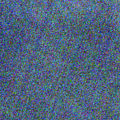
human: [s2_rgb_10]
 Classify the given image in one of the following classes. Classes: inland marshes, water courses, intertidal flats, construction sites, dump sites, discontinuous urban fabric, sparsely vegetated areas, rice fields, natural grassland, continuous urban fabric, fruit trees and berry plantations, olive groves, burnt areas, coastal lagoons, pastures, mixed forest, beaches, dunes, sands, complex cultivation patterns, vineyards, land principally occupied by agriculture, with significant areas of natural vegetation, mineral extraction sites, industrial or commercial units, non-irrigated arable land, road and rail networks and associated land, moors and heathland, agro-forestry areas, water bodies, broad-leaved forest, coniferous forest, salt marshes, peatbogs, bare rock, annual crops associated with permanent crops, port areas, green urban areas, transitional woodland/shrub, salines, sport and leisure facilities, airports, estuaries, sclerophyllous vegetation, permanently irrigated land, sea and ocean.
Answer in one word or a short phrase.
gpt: sea and ocean